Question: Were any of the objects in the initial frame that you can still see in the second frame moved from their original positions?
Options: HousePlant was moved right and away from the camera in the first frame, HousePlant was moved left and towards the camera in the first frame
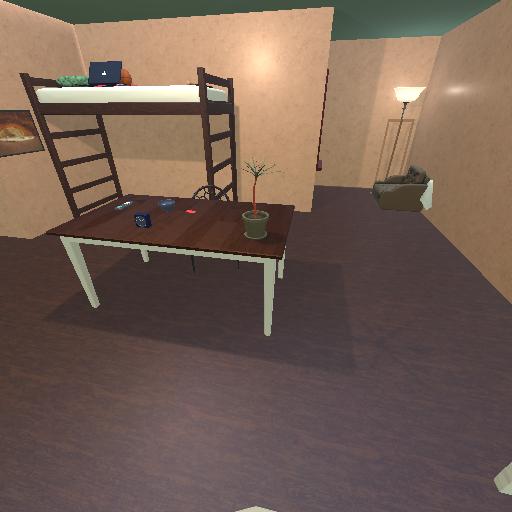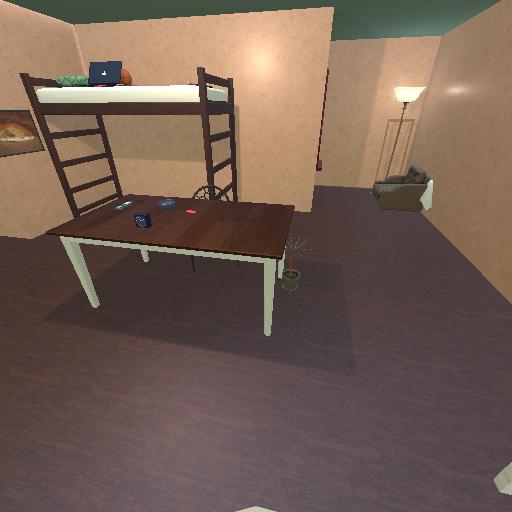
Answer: HousePlant was moved right and away from the camera in the first frame